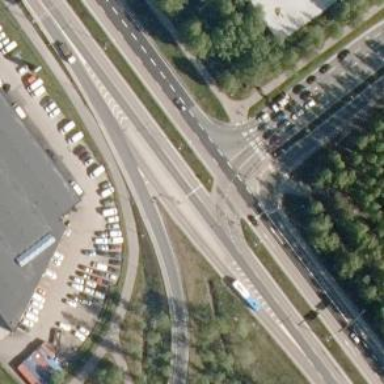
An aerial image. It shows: Kerb serving as barrier.